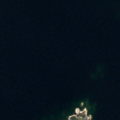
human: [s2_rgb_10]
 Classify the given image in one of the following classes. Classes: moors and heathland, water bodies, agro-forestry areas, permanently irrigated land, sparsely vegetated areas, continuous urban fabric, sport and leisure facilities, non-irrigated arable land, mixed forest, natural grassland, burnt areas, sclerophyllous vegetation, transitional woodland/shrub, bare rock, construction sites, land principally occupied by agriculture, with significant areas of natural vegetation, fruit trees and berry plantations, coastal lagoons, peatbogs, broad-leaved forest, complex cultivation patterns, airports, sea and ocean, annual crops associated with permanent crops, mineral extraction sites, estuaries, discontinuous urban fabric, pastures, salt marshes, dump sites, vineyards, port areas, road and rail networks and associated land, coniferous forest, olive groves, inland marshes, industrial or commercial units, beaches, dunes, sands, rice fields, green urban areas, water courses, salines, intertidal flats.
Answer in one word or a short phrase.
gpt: sea and ocean